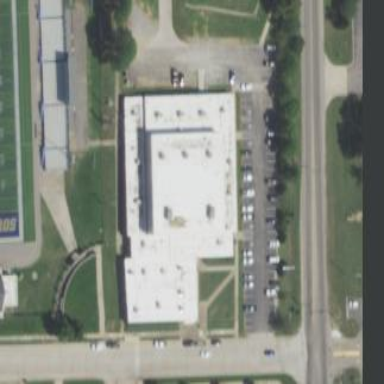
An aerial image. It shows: Office building.